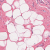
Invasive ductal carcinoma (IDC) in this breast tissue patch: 0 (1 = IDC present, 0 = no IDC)